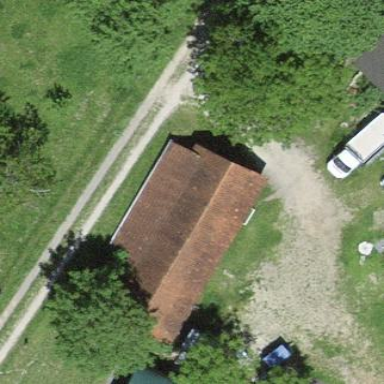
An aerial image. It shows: Barn.